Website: apple
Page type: billing-address
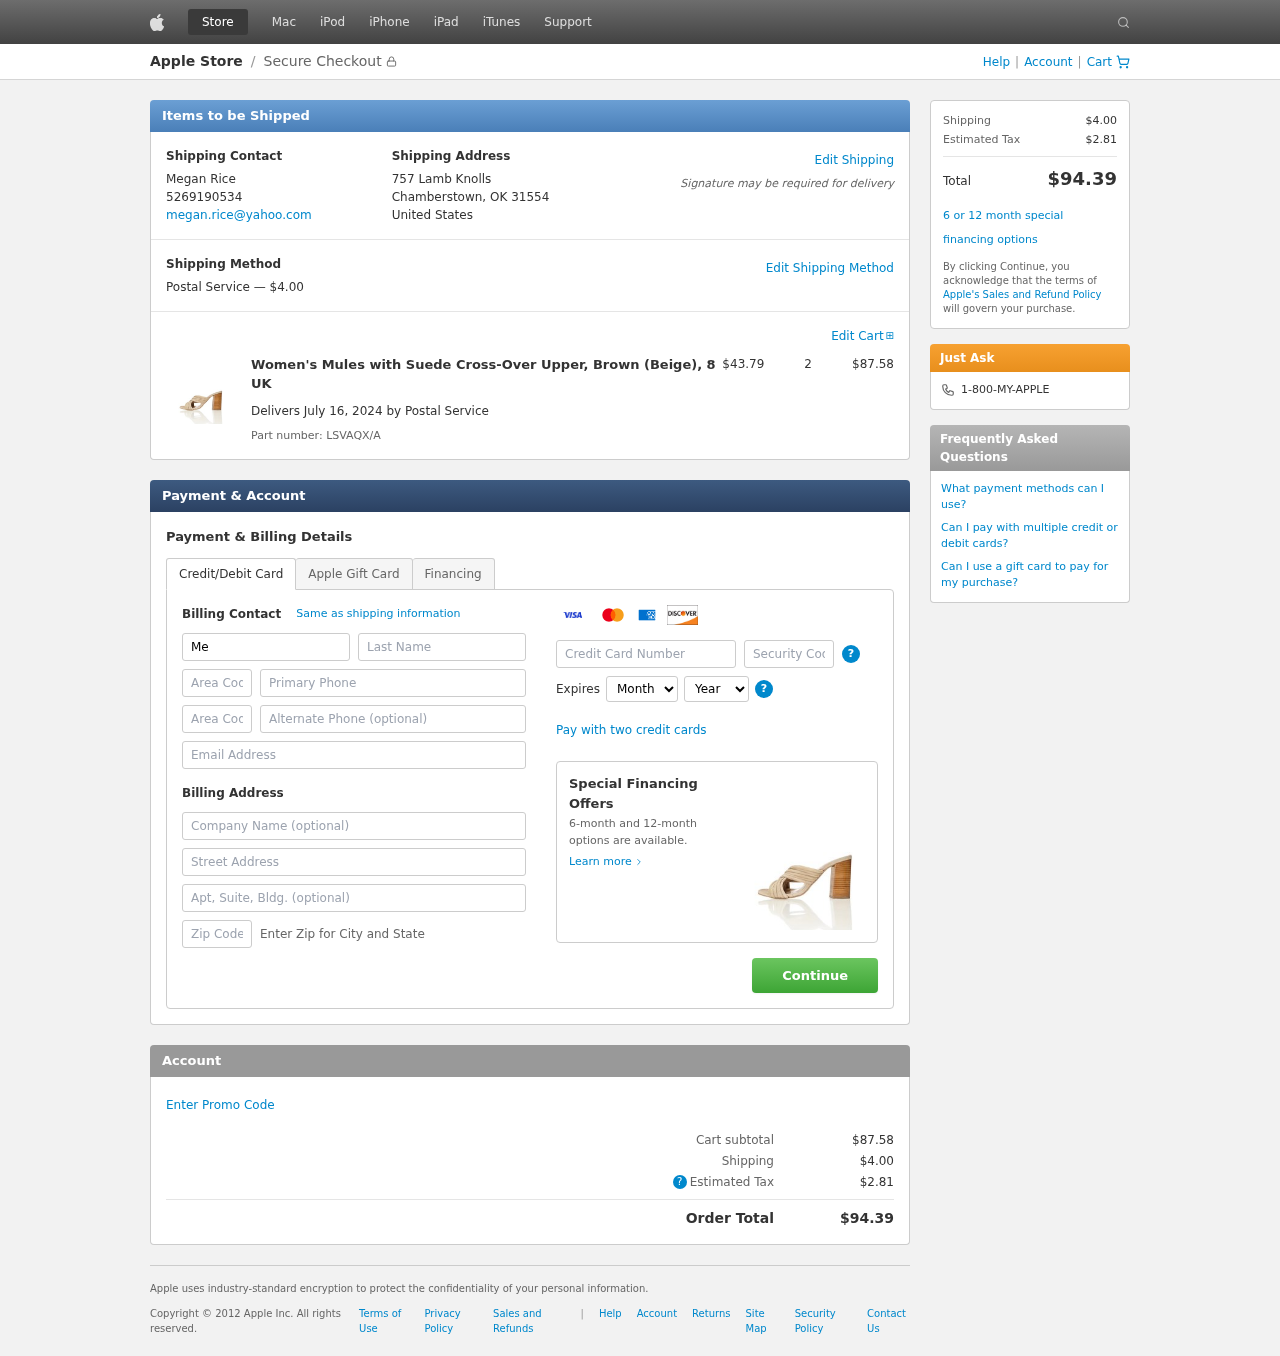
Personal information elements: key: PII_CARD_CVV
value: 653
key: PII_CARD_EXPIRY_MONTH
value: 03
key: PII_CARD_EXPIRY_YEAR
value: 26
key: PII_CARD_NUMBER
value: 4938 6551 3964 3944
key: PII_CITY_STATE_ZIP
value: Chamberstown, OK 31554
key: PII_COUNTRY
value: United States
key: PII_EMAIL
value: megan.rice@yahoo.com
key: PII_FIRSTNAME
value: Megan
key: PII_FULLNAME
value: Megan Rice
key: PII_LASTNAME
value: Rice
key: PII_PHONE
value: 5269190534
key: PII_PHONE_ALT
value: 7329171775
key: PII_PHONE_ALT_AREA
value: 732
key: PII_PHONE_AREA
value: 526
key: PII_POSTCODE2
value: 80471
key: PII_STREET
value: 757 Lamb Knolls
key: PII_STREET2
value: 2790 Mendoza Mountains Suite 110
Product elements: key: PRODUCT1_NAME
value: Women's Mules with Suede Cross-Over Upper, Brown (Beige), 8 UK
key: PRODUCT1_PRICE
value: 43.79
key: PRODUCT1_QUANTITY
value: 2
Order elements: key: ORDER_SHIPPING_COST
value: $4.00
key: ORDER_SUBTOTAL
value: $87.58
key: ORDER_DELIVERY_DATE
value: July 16, 2024
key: ORDER_PART_NUMBER
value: LSVAQX/A
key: ORDER_TAX
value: $2.81
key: ORDER_TOTAL
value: $94.39